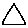
Label: triangle